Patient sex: M
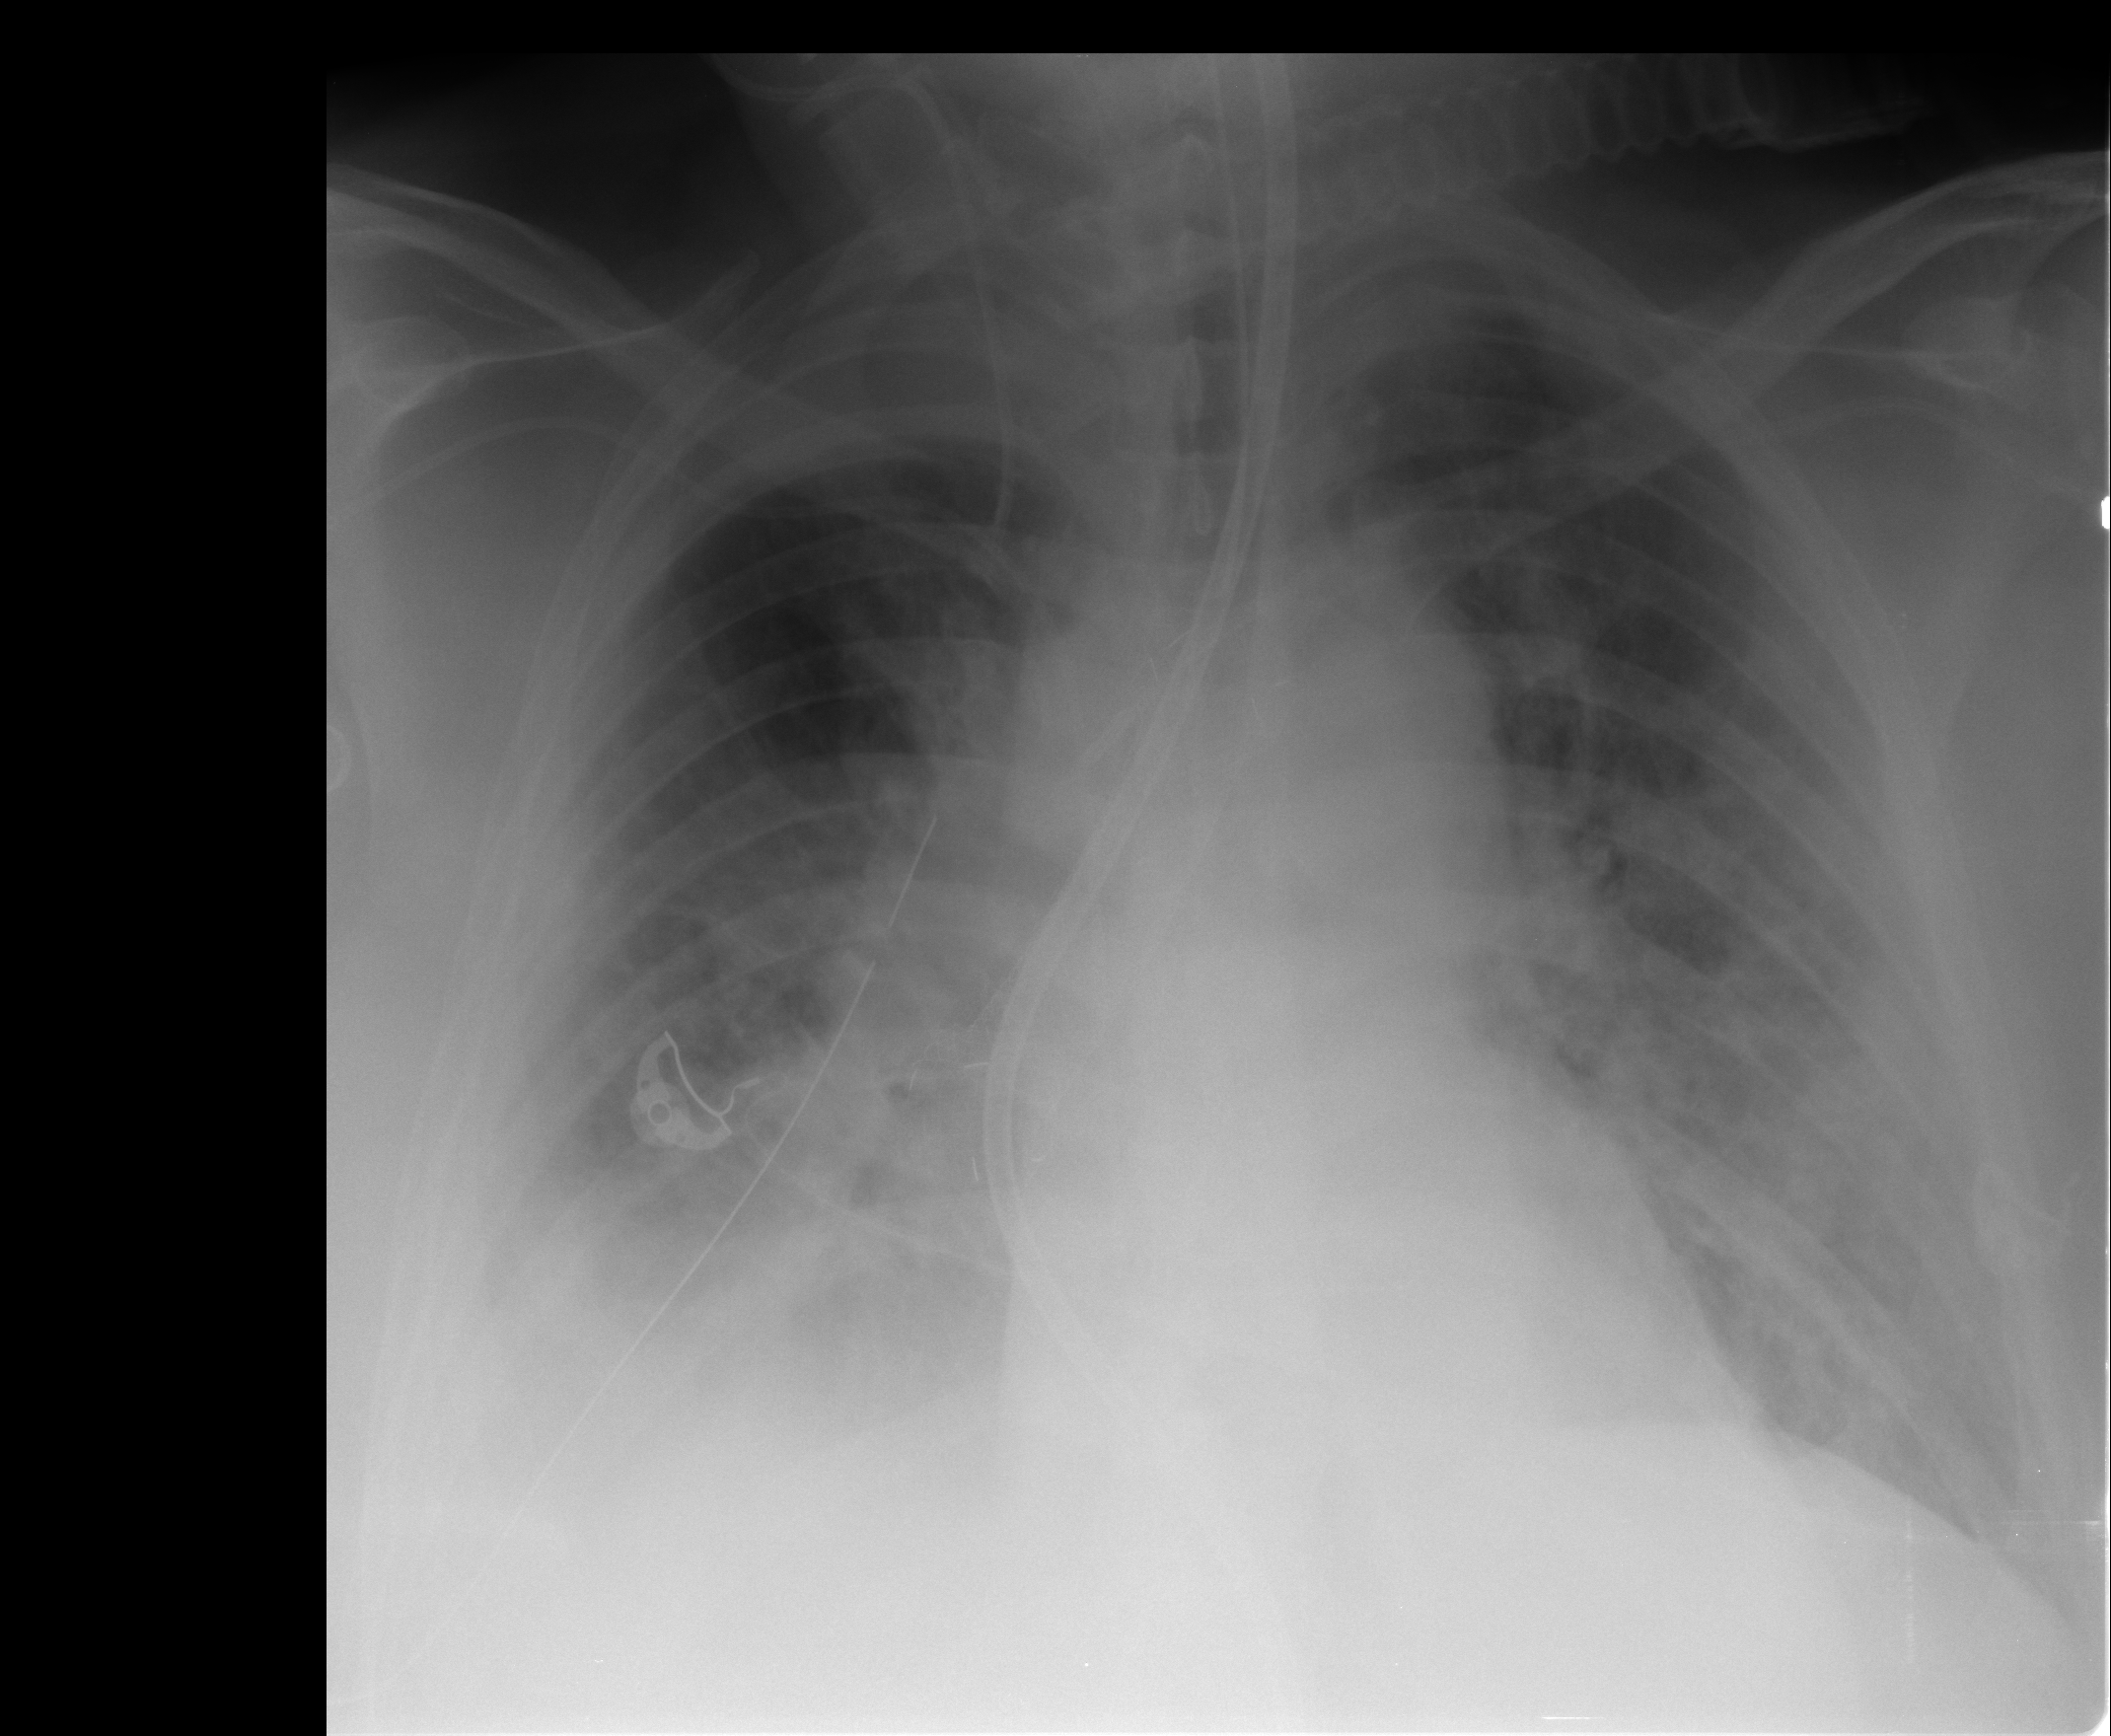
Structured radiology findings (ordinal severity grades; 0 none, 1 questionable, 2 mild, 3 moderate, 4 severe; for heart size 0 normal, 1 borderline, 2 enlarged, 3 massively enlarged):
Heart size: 0
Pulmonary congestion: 2
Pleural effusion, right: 2
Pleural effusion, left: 2
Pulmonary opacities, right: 3
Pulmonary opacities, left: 3
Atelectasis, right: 2
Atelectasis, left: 2